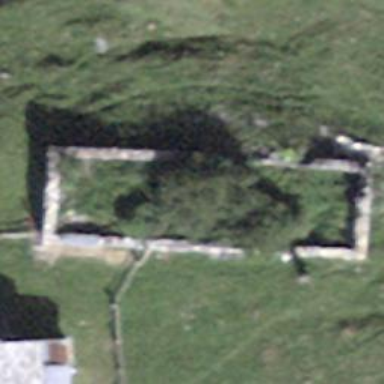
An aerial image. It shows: Historic building in ruins.